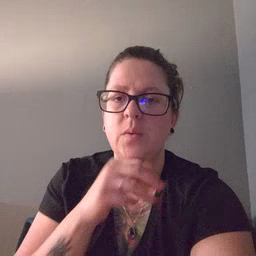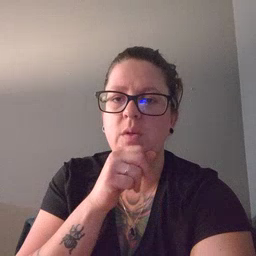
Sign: orange